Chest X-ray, PA view. Patient: 41 years old, sex F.
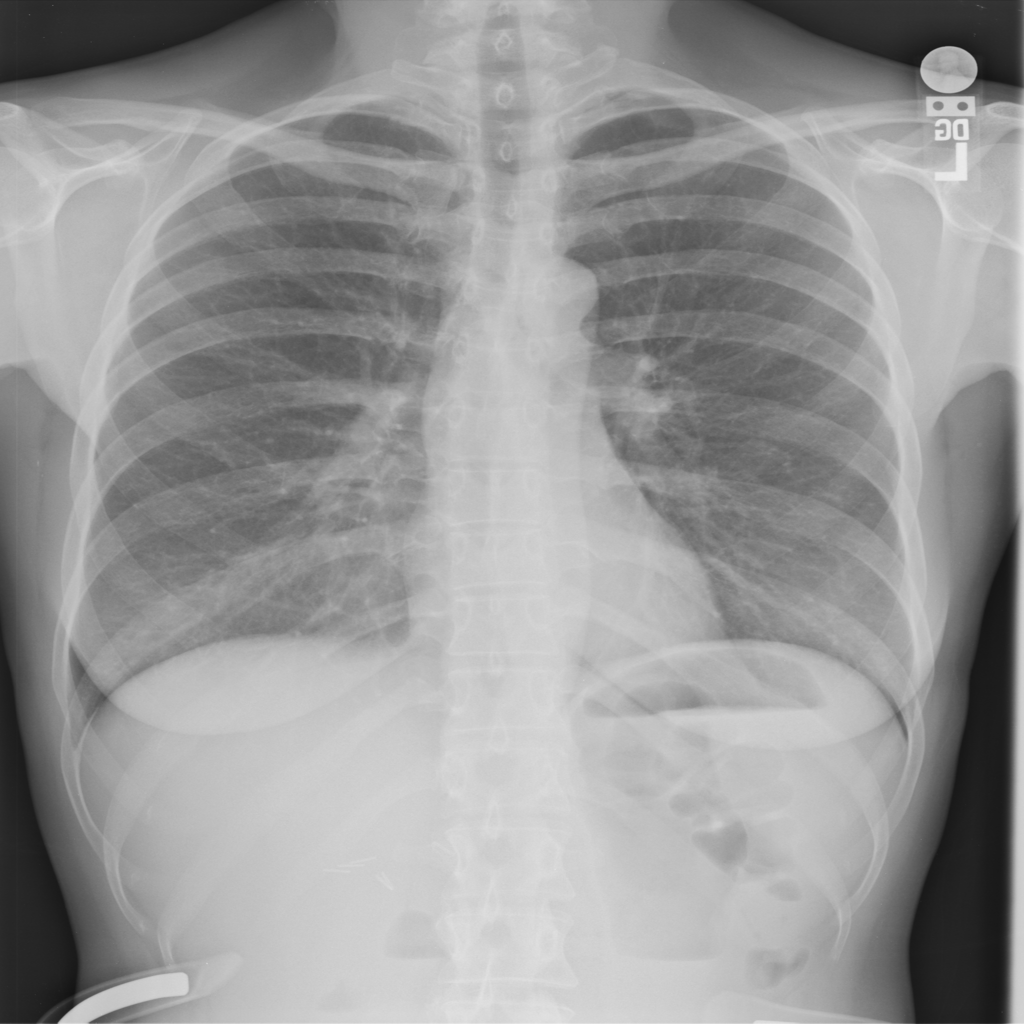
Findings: No Finding